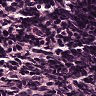
Metastatic tissue present: no